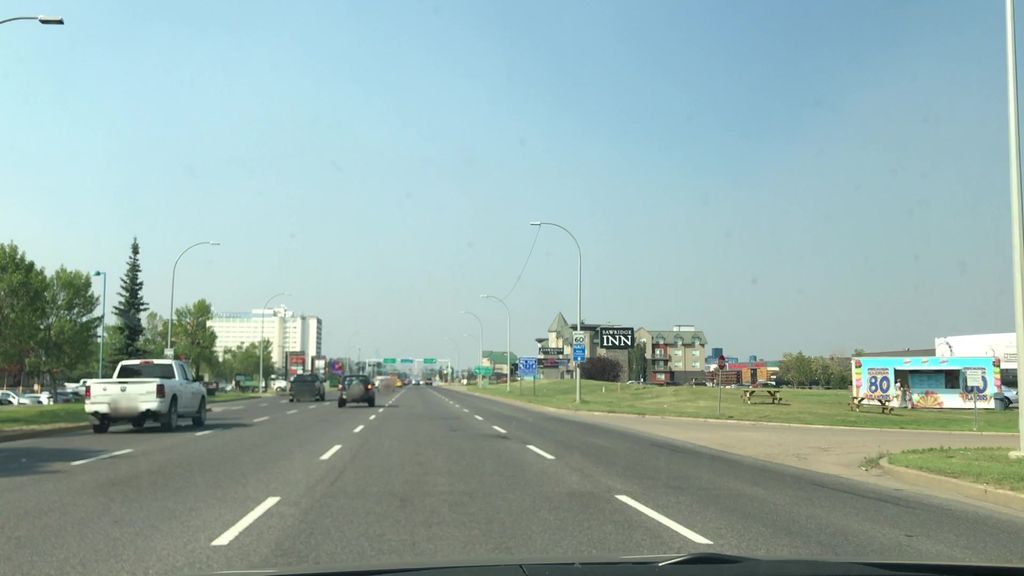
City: edmonton